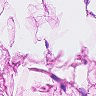
Metastatic tissue present: no